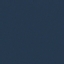
Label: SeaLake